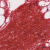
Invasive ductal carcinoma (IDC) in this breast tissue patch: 0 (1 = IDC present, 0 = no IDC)